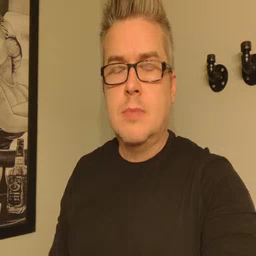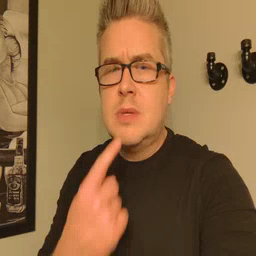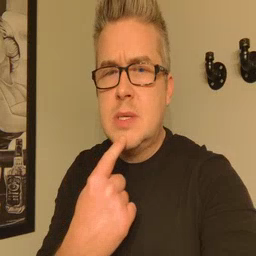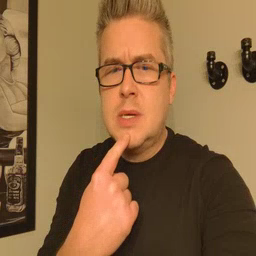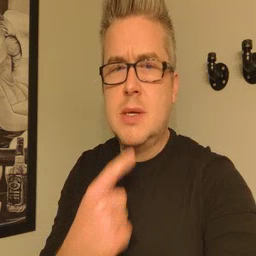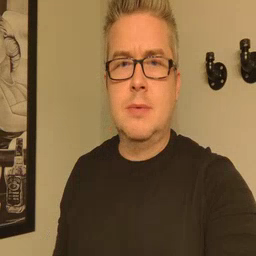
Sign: say